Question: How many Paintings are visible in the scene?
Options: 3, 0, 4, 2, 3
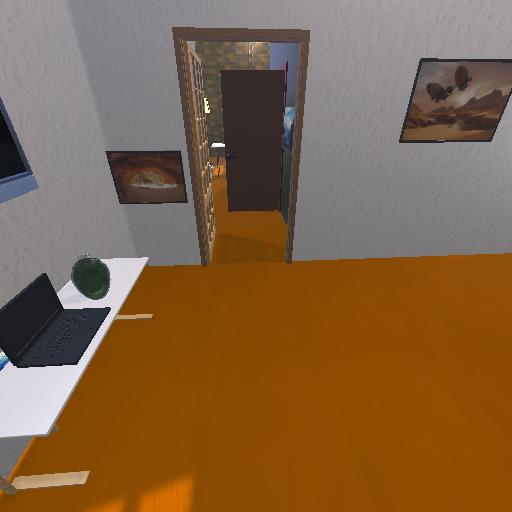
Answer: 3